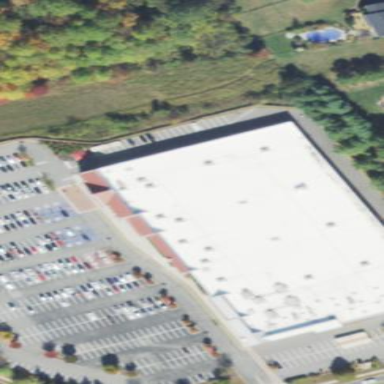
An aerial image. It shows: Department store building.